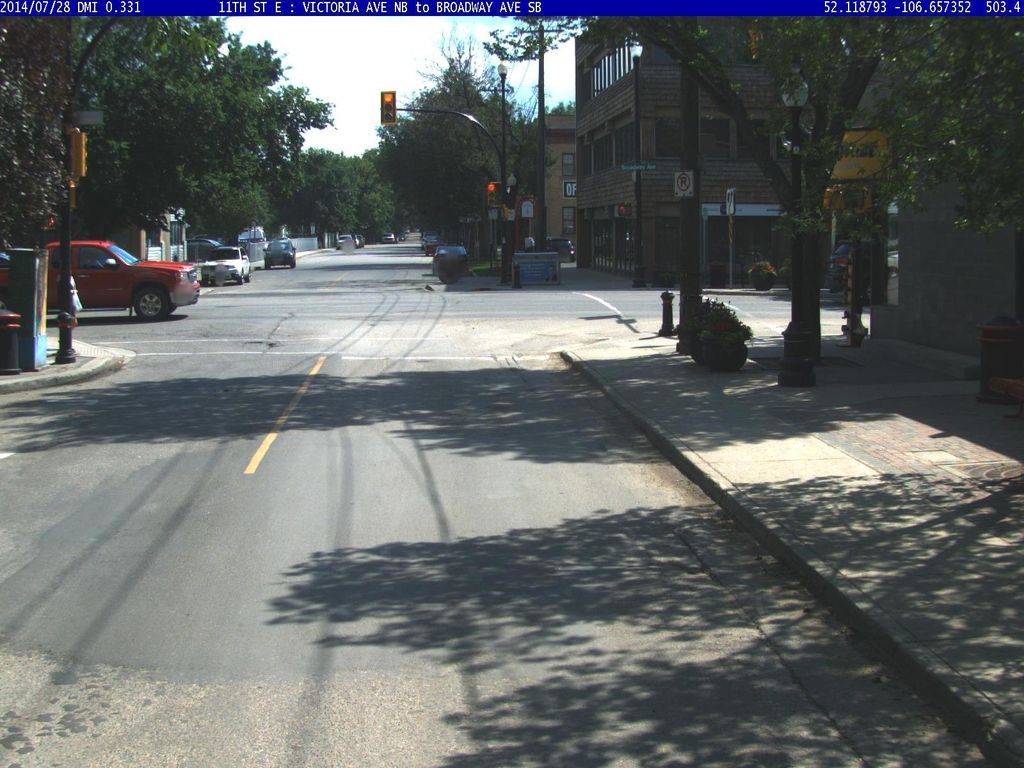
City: saskatoon